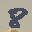
Label: 8